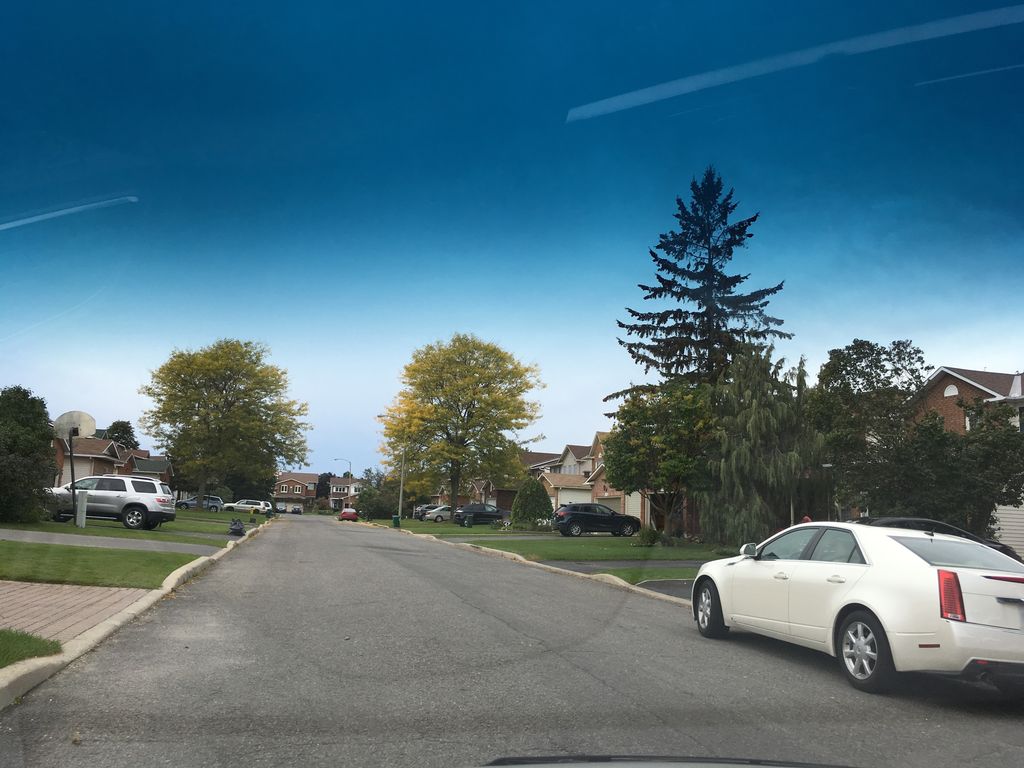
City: ottawa-gatineau